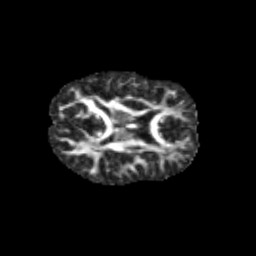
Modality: FA
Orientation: axial
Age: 11
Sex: female
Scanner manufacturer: siemens
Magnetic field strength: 3 T
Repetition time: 3.8 s
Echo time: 0.07 s